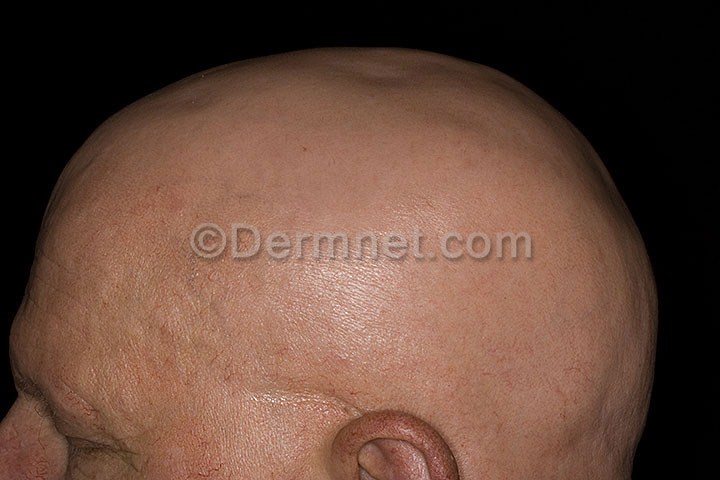
Disease: Hair Loss Photos Alopecia and other Hair Diseases